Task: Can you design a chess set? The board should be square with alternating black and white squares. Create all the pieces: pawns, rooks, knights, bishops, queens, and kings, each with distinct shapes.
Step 3485:
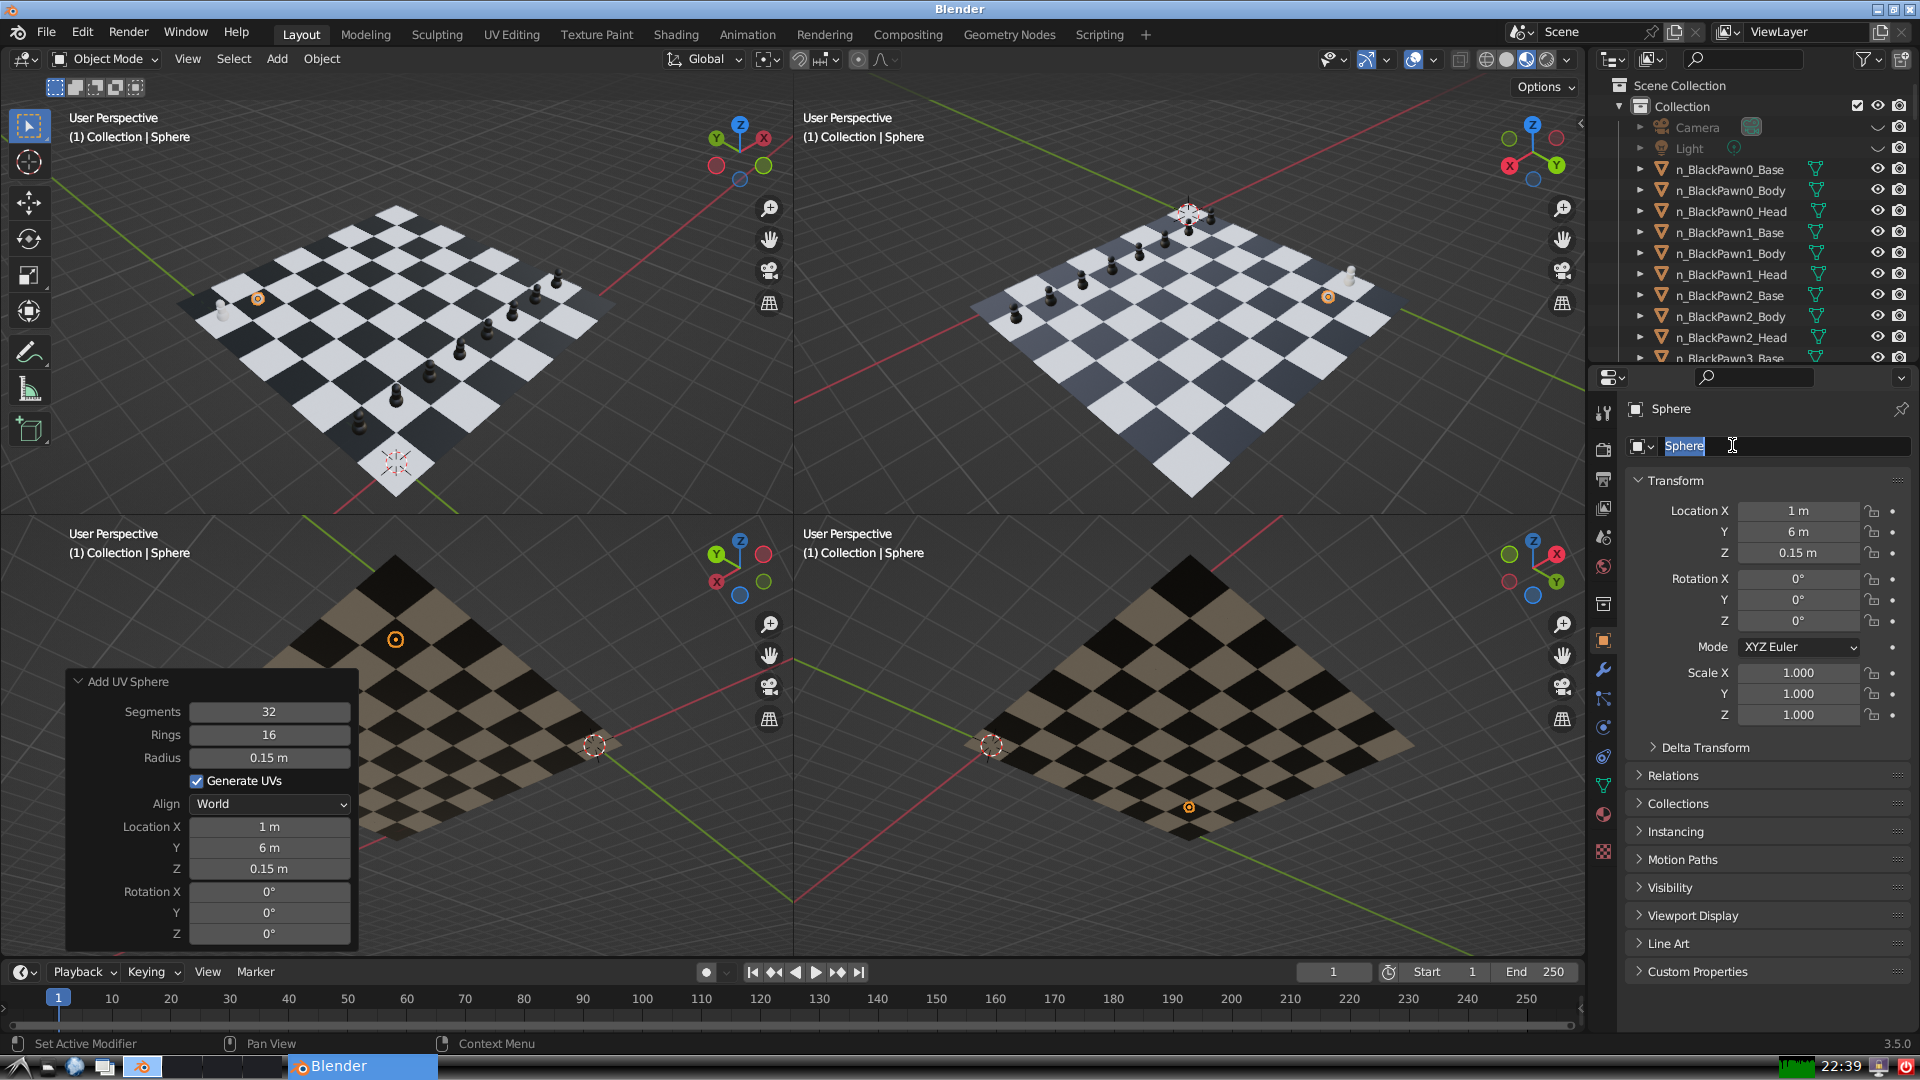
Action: input_text: n_WhitePawn1_Base